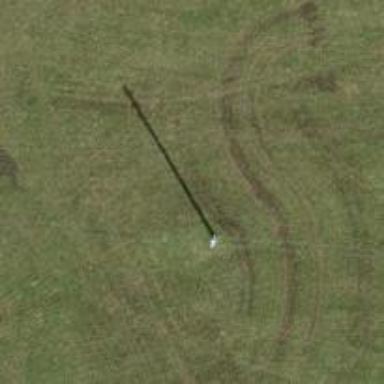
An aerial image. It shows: Power pole.